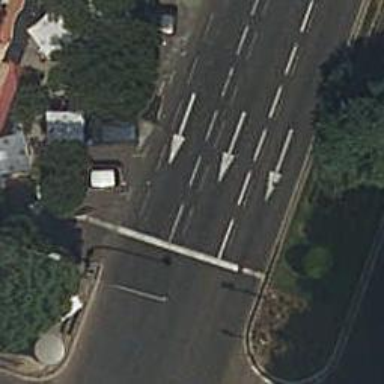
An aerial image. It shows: Road with traffic signals.